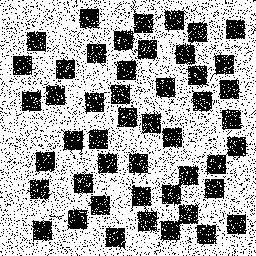
Squares: 48
Triangles: 0
Stars: 0
Total shapes: 48